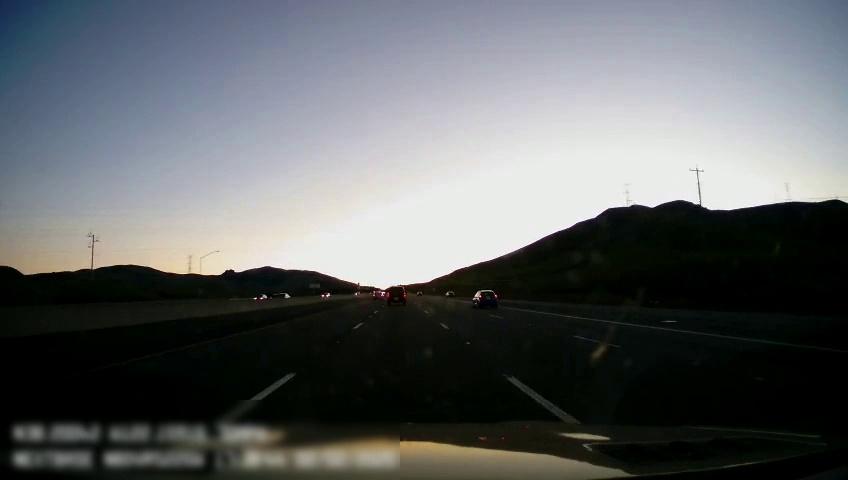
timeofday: Day
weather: Sunny
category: Drivable Space
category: Vehicles | Car
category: Vehicles | SUV
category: Vehicles | Car
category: Vehicles | SUV
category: Vehicles | Car
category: Vehicles | SUV
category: Lanes | Alternate Lane
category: Lanes | Current Lane
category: Lanes | Current Lane
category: Lanes | Alternate Lane
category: Lanes | Alternate Lane